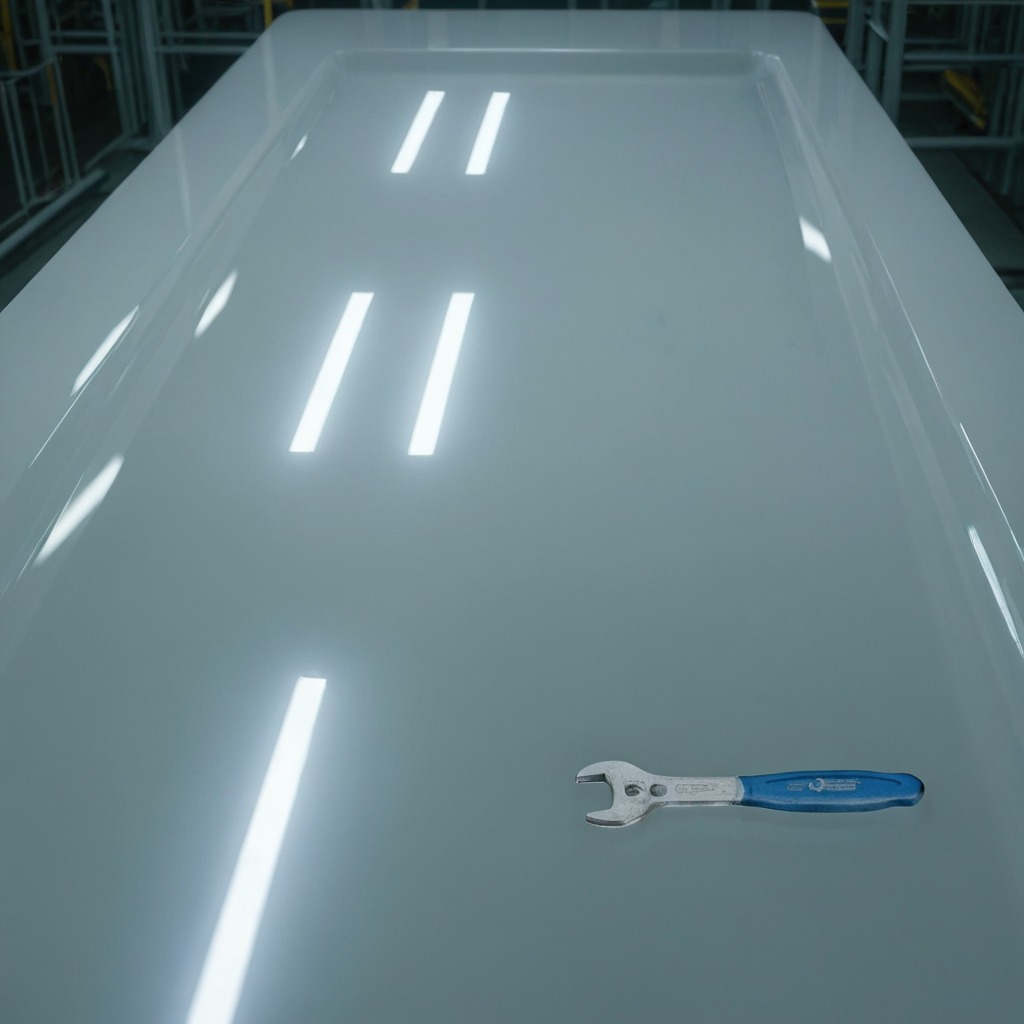
A wrench is lying on the table.